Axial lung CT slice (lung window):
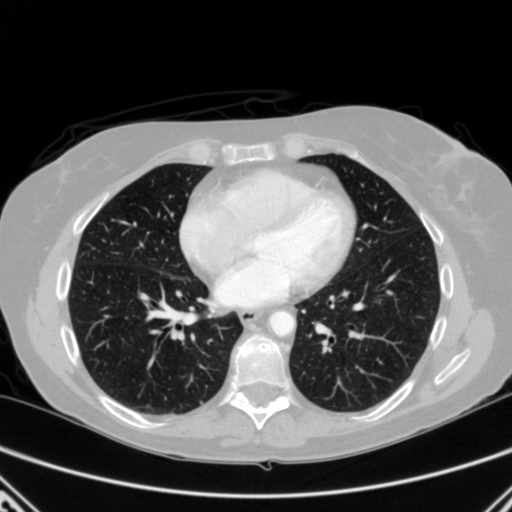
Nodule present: no